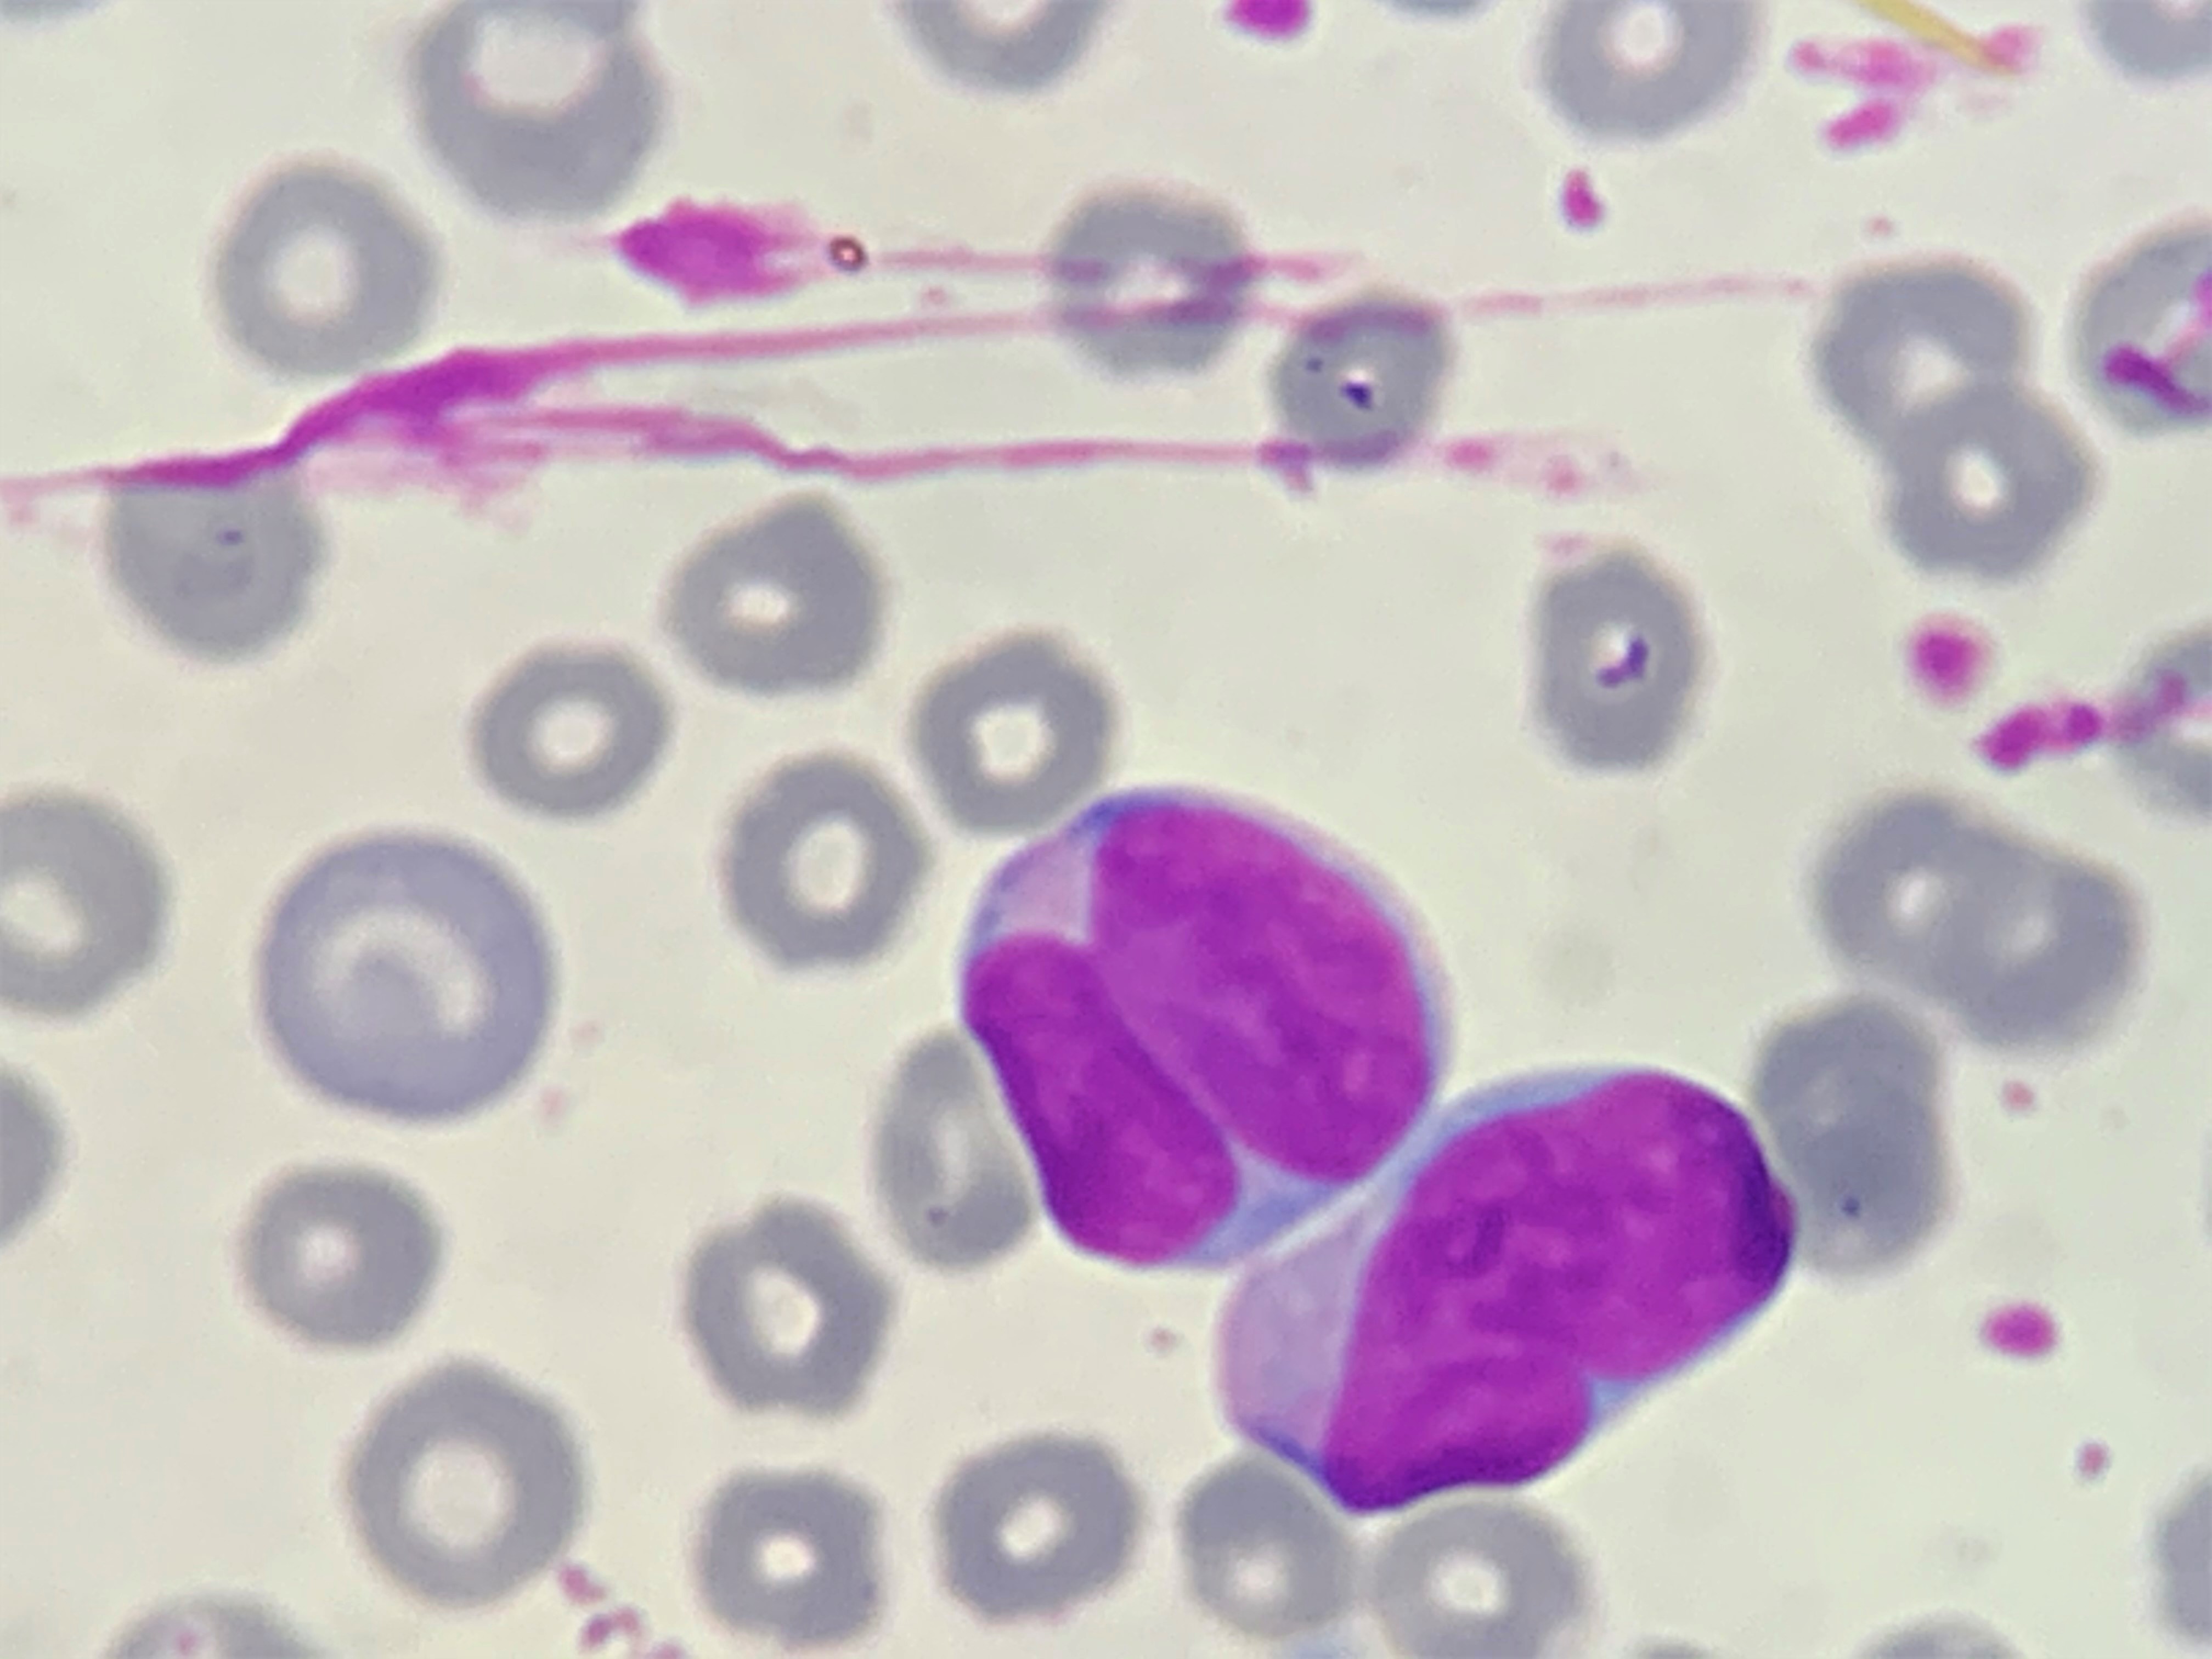
Cell type: BLAST CELLS